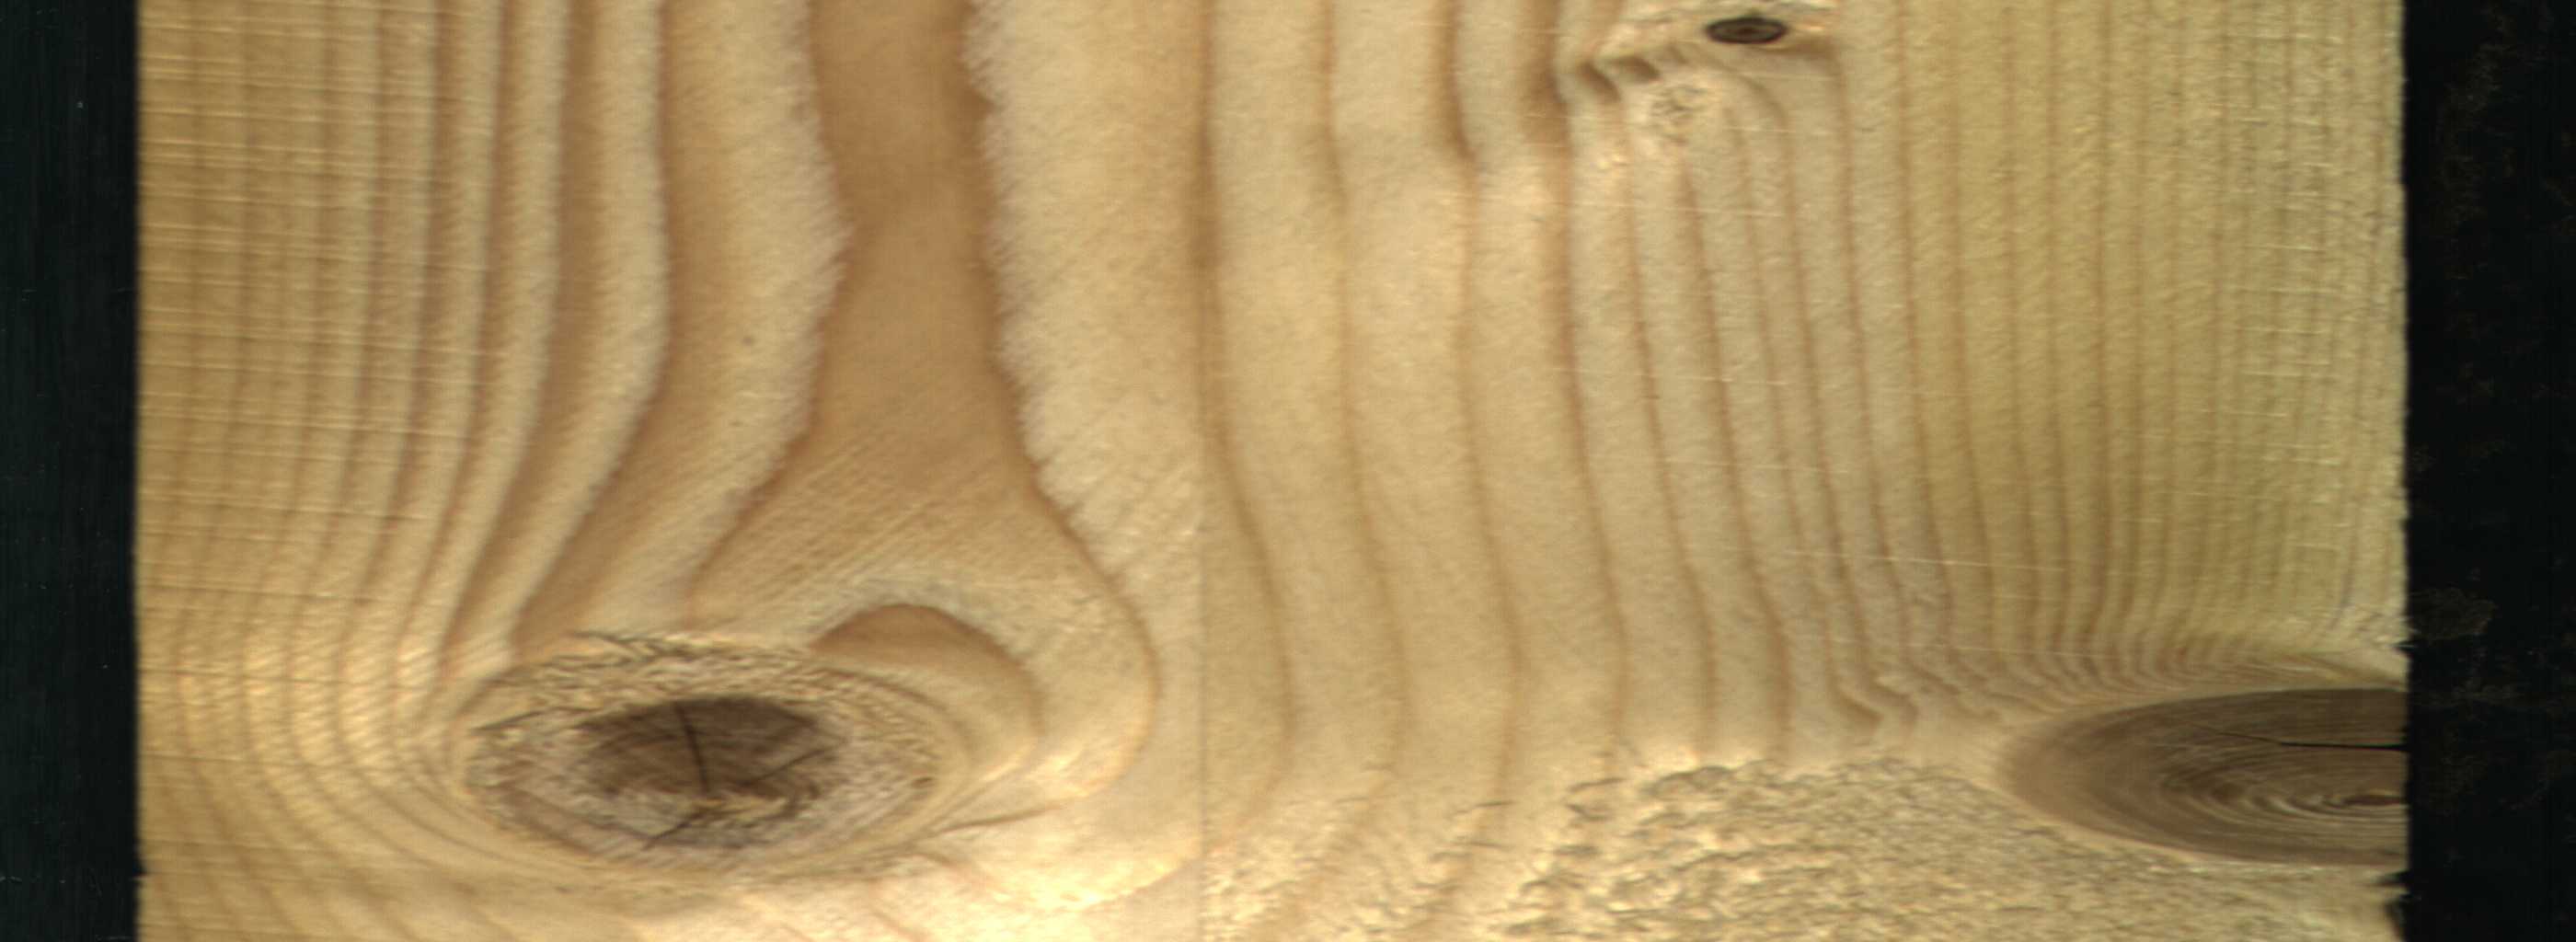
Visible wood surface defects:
knot_with_crack
knot_with_crack
Dead_Knot